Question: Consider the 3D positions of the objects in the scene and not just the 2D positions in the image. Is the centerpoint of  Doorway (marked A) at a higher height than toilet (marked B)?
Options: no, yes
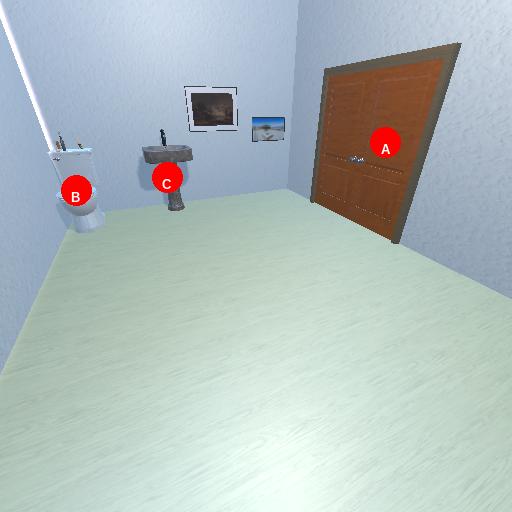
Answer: no